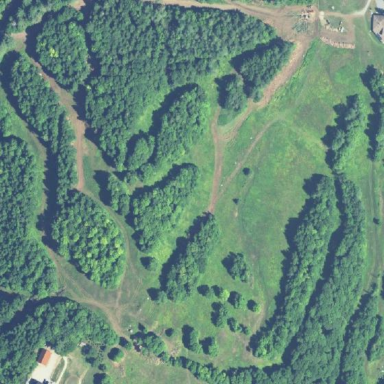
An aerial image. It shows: Area designated for winter sports.